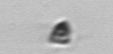
Label: Pyramimonas